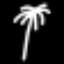
Label: palm tree